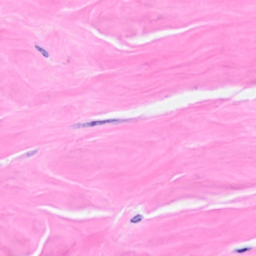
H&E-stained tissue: Breast